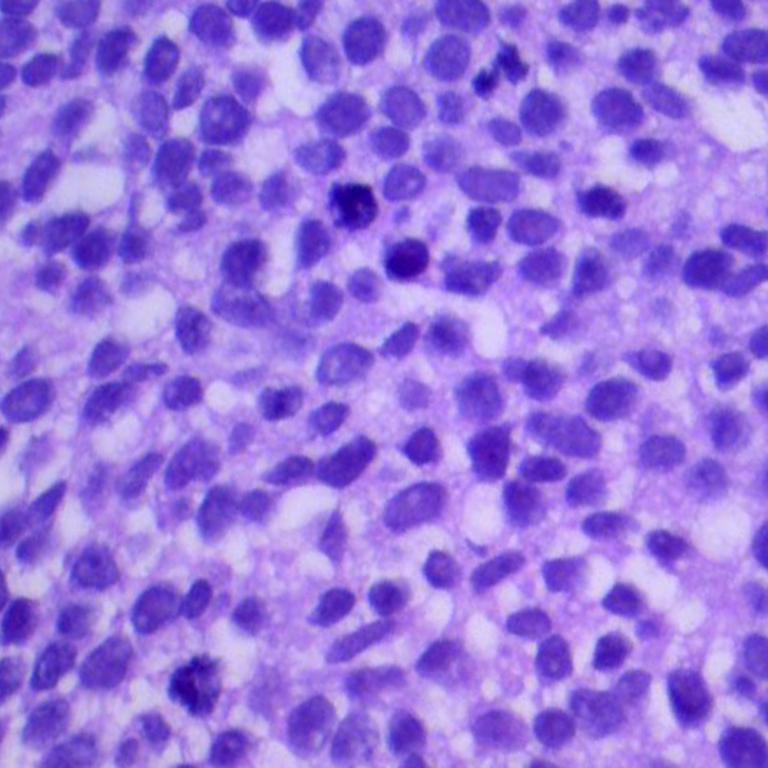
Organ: lung
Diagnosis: squamous carcinomas